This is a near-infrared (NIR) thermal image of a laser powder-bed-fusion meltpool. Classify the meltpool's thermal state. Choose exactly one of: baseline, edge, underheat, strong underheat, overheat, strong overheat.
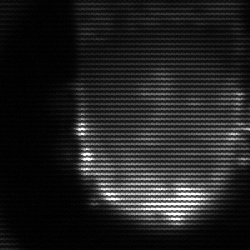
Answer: baseline